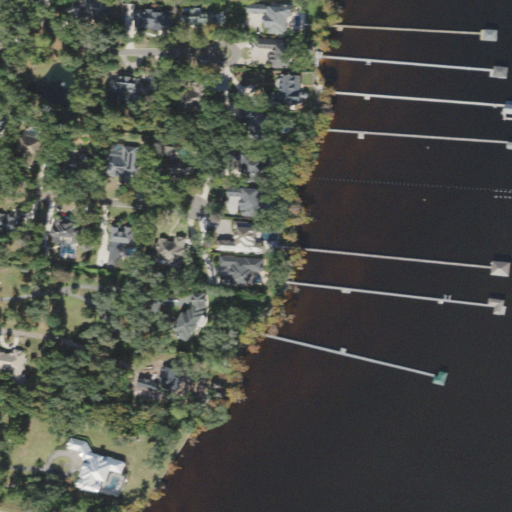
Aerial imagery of cape in Florida named Hibernia Point containing evergreen forest, open water, open development, herbaceous wetlands, low intensity development, medium intensity development, and grassland